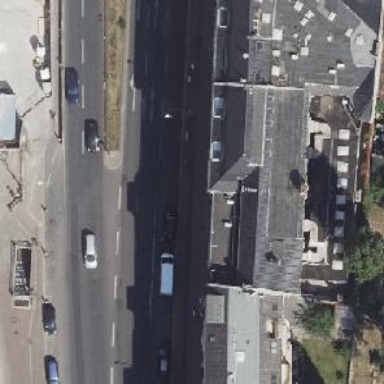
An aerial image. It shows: Secondary road with asphalt surface. It is dual carriageway with lane markings and designated parking on the right lane.